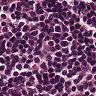
Metastatic tissue present: no